Field crop: tomato
Growth stage: 2
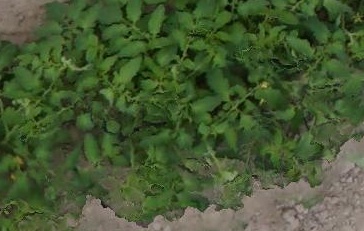
Species: tomato